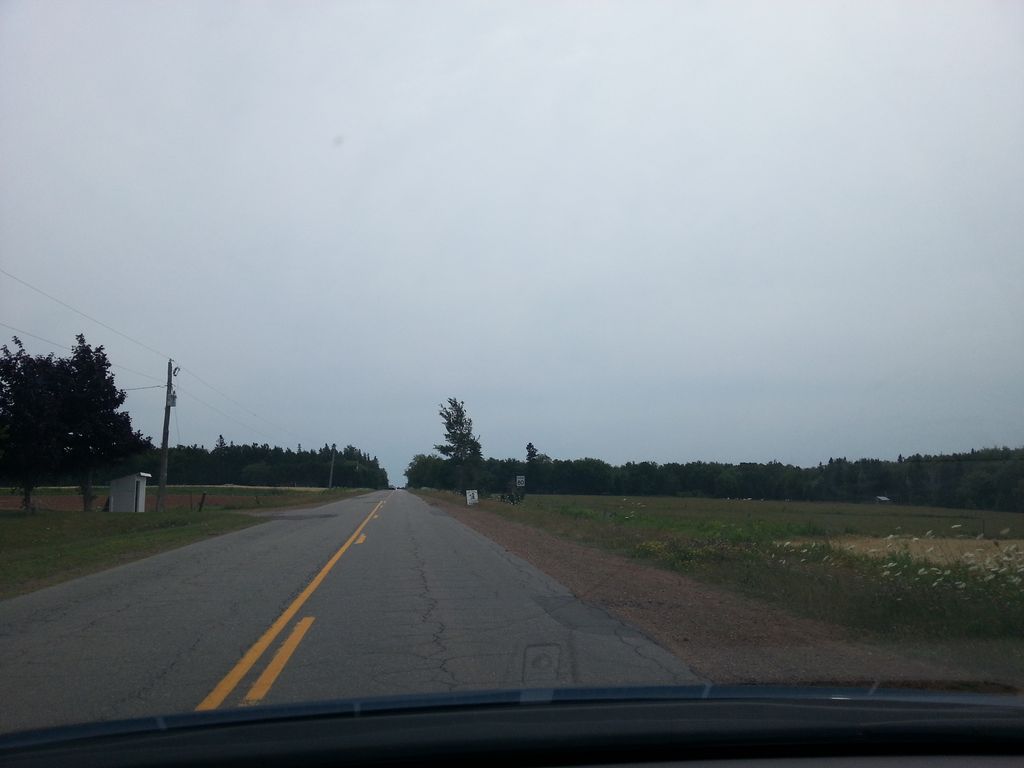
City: charlottetown